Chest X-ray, PA view. Patient: 20 years old, sex M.
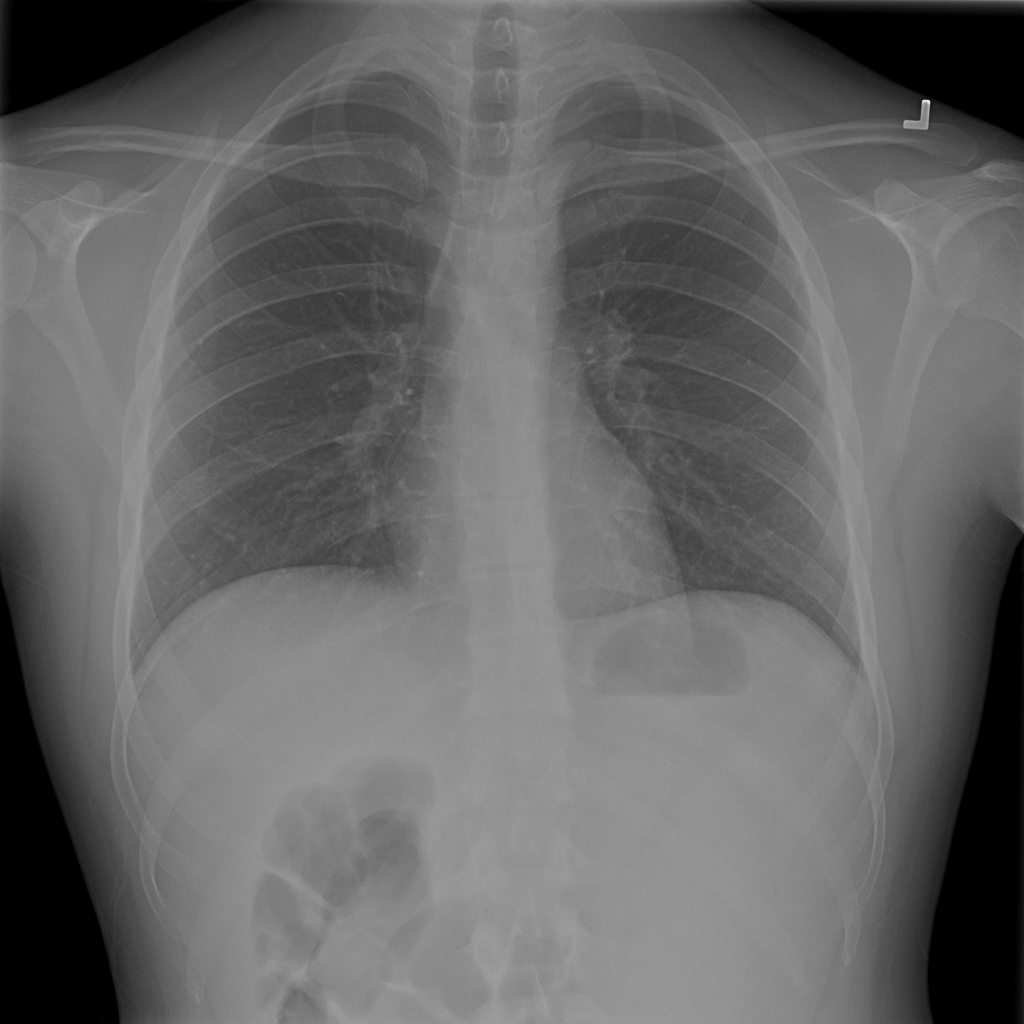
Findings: No Finding